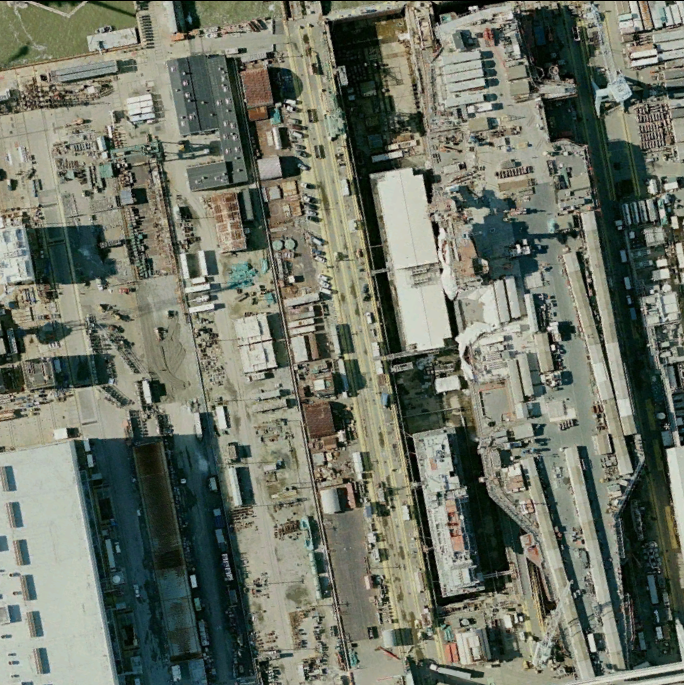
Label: aircraft_carrier